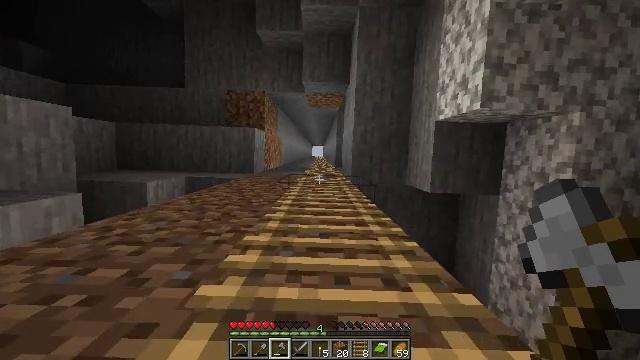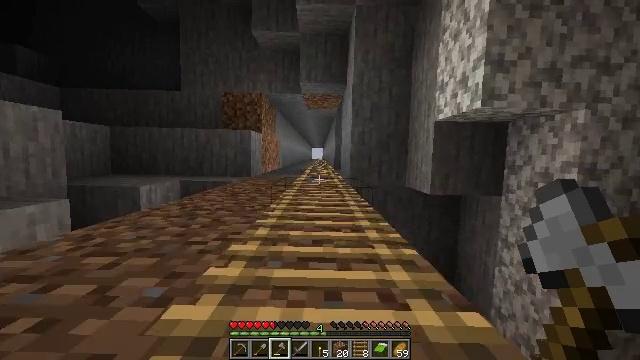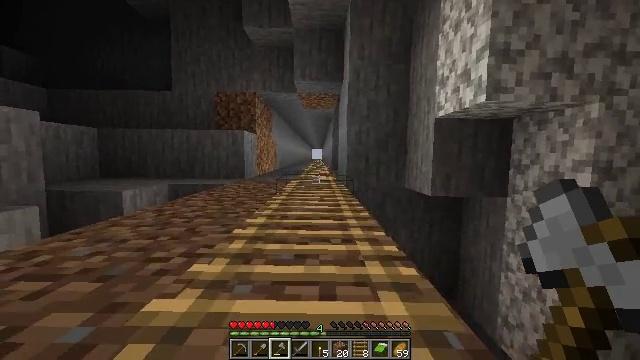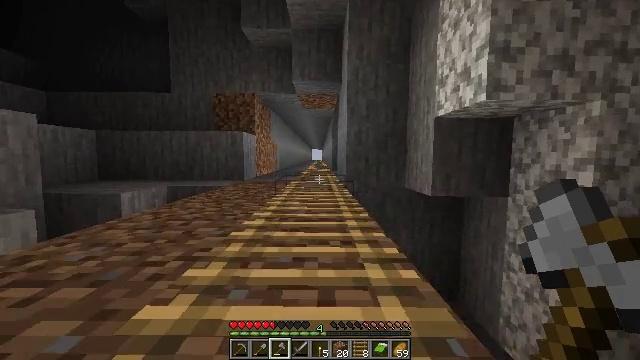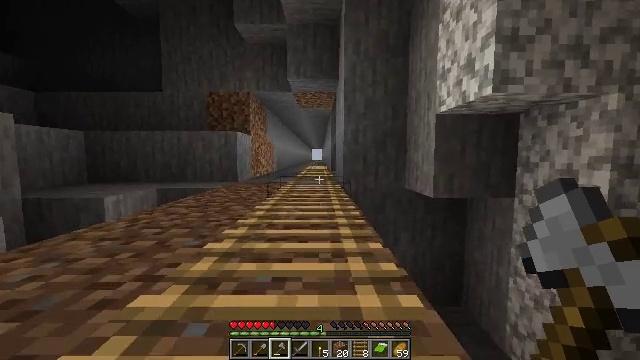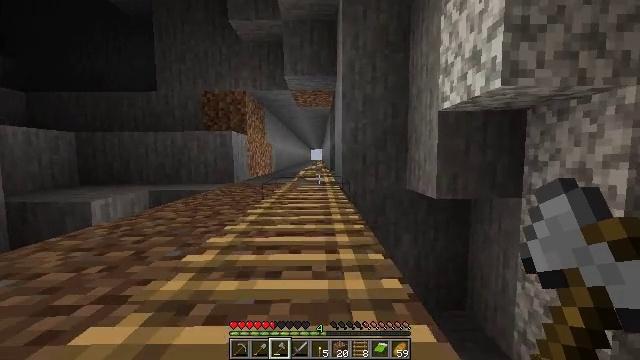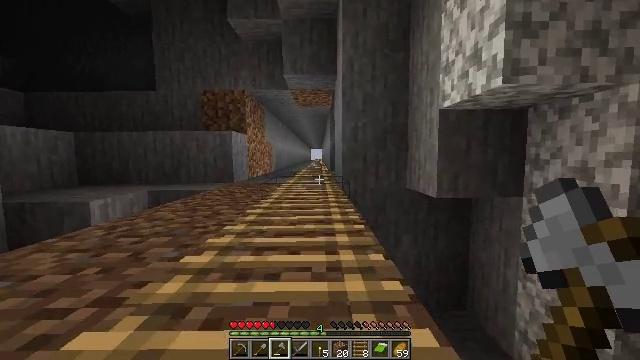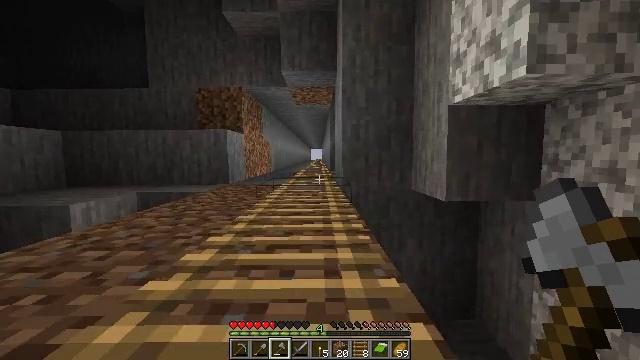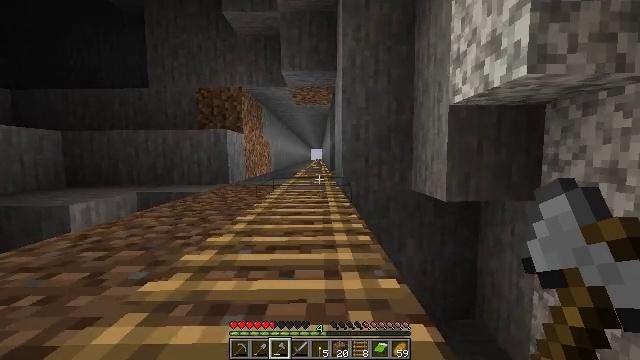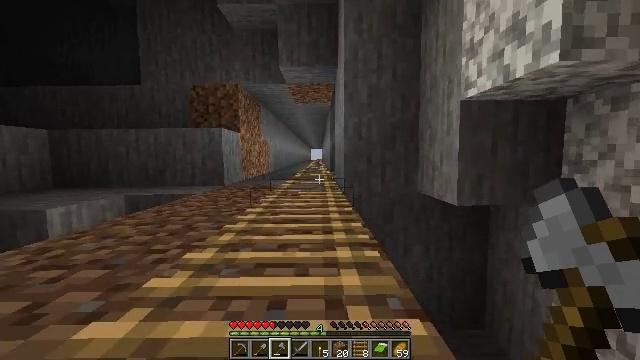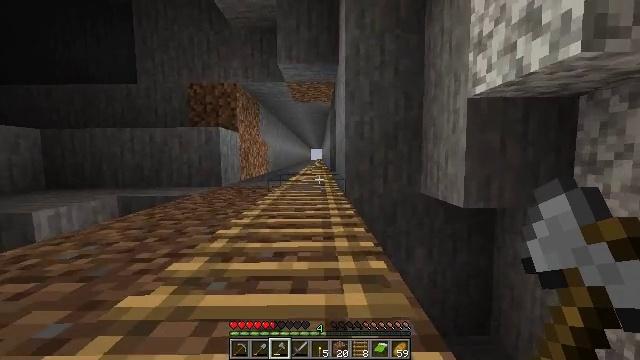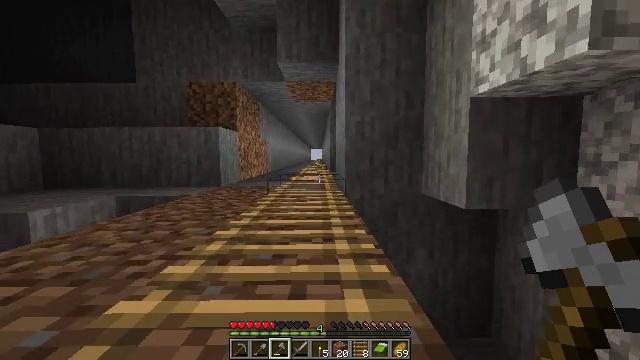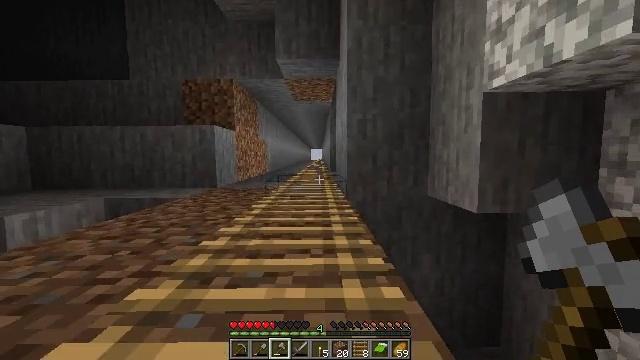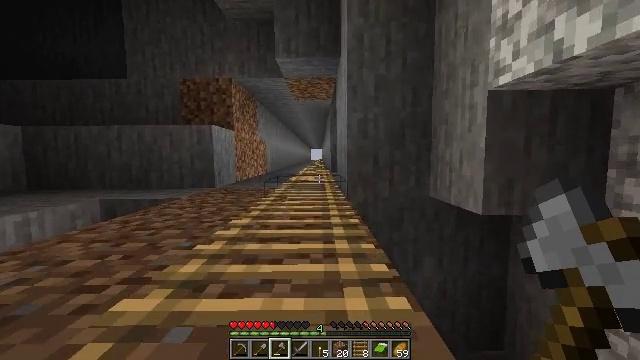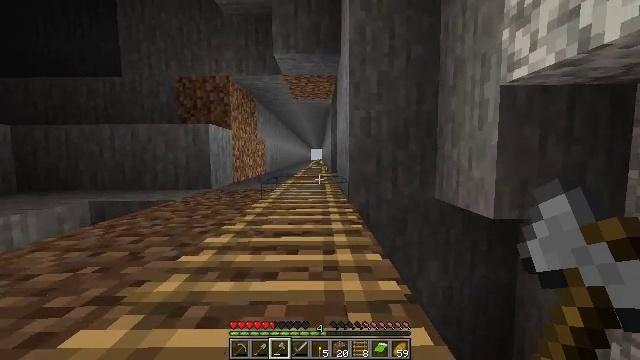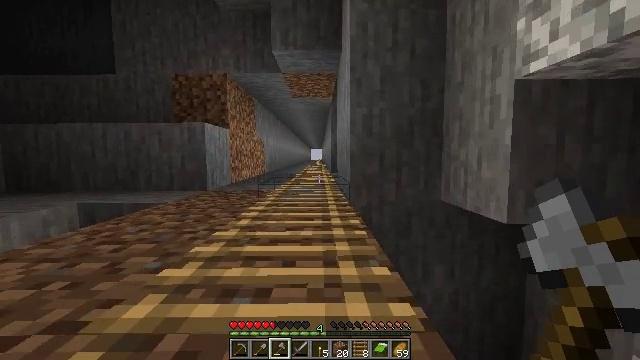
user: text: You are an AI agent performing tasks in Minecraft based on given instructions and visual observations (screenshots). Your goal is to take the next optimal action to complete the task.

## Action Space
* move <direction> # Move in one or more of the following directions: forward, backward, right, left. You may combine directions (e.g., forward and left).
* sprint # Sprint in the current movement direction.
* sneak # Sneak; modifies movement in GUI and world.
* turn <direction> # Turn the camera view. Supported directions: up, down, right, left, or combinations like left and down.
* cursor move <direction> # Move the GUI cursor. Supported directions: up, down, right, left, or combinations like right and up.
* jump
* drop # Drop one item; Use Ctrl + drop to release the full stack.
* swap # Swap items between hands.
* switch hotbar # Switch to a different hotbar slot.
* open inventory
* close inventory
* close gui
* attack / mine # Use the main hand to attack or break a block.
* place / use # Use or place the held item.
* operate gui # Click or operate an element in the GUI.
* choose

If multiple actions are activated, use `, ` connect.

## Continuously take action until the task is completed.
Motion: motion action
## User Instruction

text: Remove a ladder from the inventory.
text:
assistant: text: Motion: move forward, jump
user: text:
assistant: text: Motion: move forward, jump
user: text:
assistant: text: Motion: move forward, jump
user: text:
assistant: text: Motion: move forward, jump
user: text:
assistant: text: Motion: move forward and move left, jump
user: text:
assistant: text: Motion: move forward and move left, jump
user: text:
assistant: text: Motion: move forward, jump
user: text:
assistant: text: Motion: move forward, jump
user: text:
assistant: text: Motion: move forward, jump
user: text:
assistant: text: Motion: move forward, jump
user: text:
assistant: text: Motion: move forward, jump
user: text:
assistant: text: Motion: move forward, jump
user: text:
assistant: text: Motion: move forward, jump
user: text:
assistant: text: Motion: move forward, jump
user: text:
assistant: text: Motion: move forward, jump
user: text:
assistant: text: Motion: move forward, jump
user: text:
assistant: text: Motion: move forward, jump
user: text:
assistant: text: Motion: move forward and move left, jump
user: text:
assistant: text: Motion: move forward and move left, jump
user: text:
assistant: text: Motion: move forward, jump
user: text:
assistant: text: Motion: move forward, jump
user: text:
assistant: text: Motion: move forward, jump
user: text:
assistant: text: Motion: move forward, jump
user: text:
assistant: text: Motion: move forward, jump
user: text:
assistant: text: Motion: move forward, turn right, jump
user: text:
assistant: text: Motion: move forward, jump
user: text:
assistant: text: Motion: move forward, jump
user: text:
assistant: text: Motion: move forward, jump
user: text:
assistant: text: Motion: move forward, jump
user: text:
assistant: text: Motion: move forward, jump